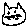
Label: cat